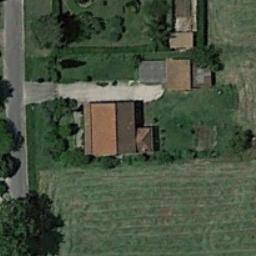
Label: sparse_residential